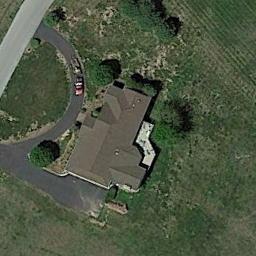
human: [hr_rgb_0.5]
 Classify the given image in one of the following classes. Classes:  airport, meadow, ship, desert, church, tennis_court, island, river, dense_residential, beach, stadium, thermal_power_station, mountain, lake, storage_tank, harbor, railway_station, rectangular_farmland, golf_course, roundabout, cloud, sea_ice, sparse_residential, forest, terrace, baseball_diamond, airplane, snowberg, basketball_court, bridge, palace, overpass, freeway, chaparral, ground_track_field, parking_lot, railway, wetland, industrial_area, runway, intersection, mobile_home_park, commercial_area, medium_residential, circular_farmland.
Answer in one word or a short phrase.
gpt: sparse_residential